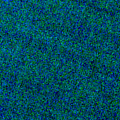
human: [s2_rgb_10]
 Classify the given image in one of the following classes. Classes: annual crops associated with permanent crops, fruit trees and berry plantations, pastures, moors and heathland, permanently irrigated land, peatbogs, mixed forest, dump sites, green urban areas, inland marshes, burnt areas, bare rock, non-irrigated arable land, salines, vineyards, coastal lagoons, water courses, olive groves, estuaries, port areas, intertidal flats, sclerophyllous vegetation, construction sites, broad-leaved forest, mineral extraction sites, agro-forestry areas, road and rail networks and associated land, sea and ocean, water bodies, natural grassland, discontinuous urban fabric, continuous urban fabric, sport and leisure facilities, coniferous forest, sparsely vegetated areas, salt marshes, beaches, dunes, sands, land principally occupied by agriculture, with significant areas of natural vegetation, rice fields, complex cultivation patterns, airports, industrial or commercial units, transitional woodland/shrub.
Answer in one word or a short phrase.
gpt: sea and ocean